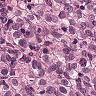
Metastatic tissue present: yes